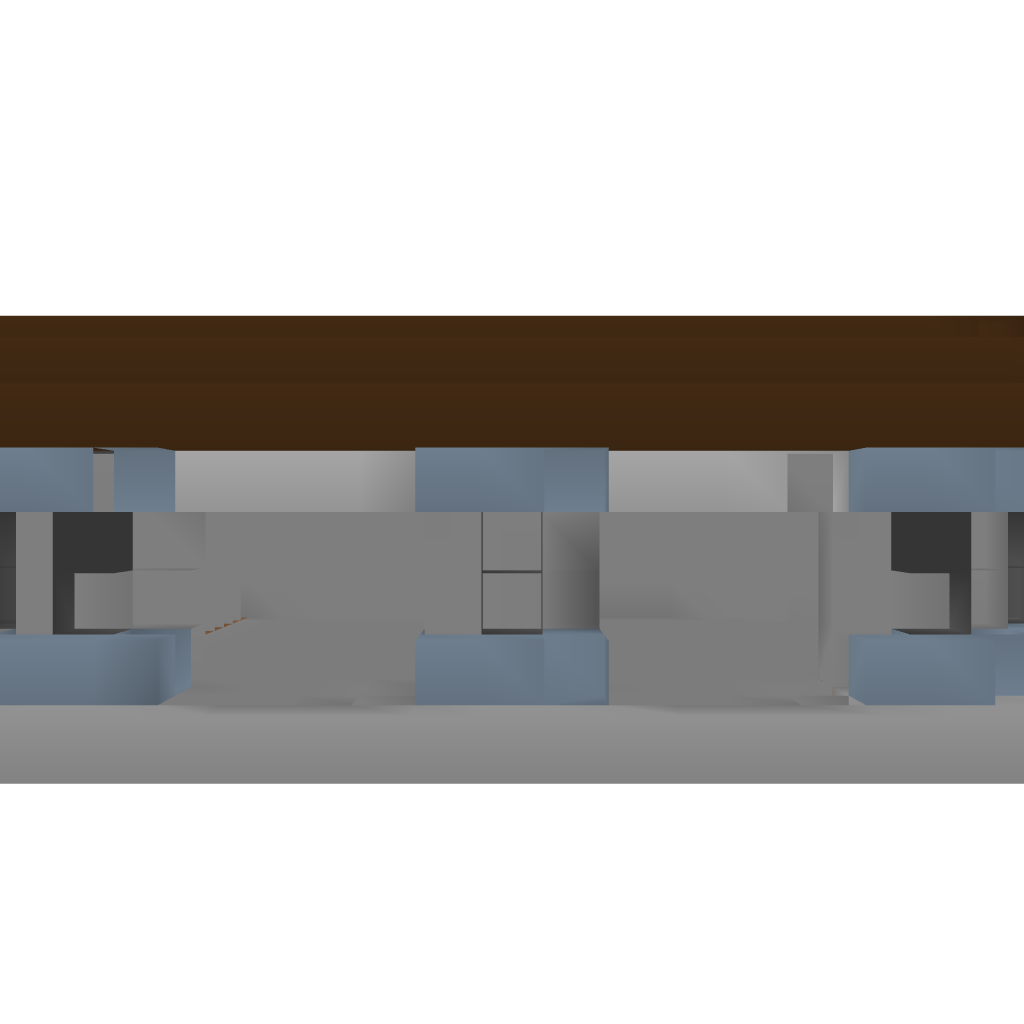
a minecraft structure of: Medieval Warehouse